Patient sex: F
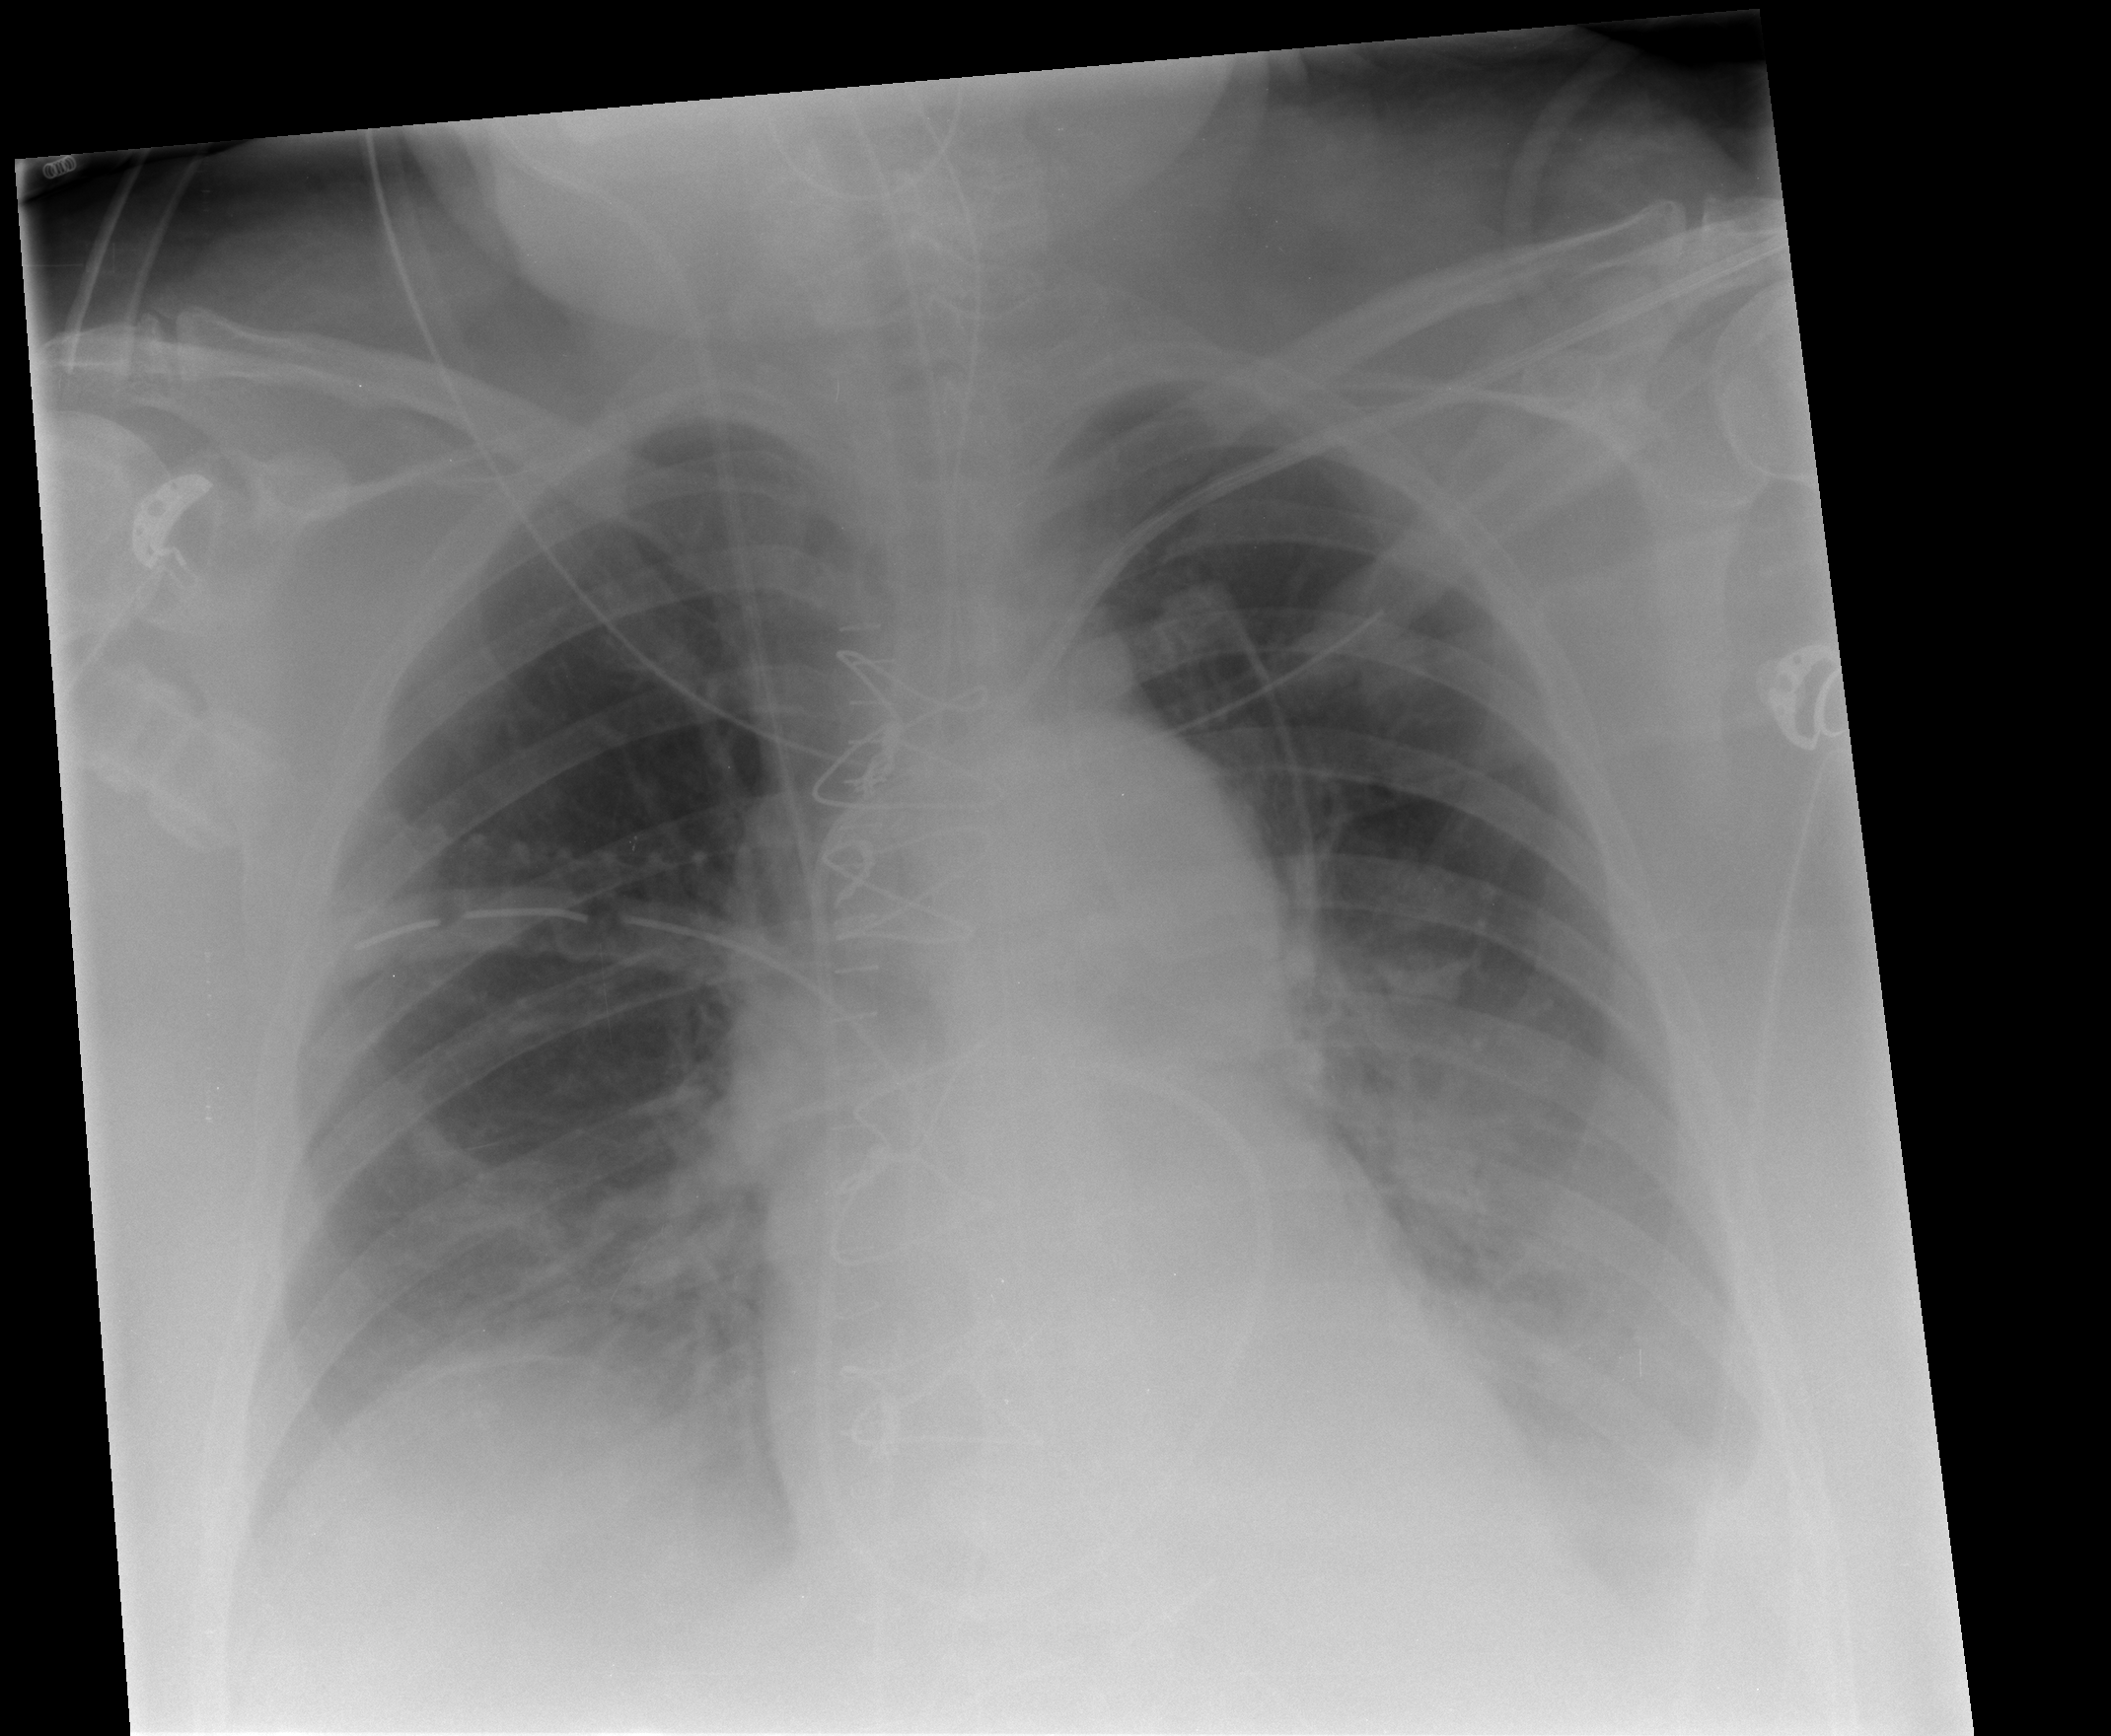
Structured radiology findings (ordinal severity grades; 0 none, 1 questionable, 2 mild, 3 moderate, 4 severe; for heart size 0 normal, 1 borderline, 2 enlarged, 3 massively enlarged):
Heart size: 1
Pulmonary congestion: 2
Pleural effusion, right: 2
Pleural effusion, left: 2
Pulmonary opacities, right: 1
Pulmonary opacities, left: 1
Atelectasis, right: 3
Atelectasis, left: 3